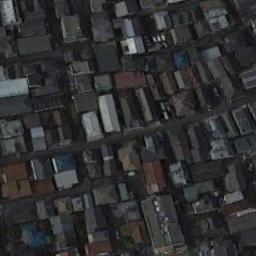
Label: dense_residential